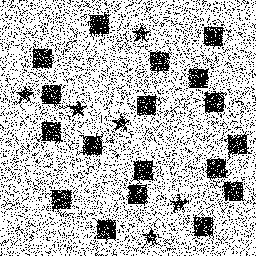
Squares: 18
Triangles: 0
Stars: 6
Total shapes: 24